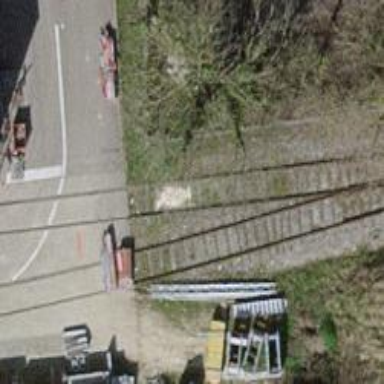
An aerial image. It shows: Rail spur service.